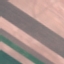
Label: AnnualCrop